Interaction volume radius: 10 \u00c5
Interaction volume height: 25 \u00c5
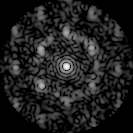
Disorder parameter: 0.6192